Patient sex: M
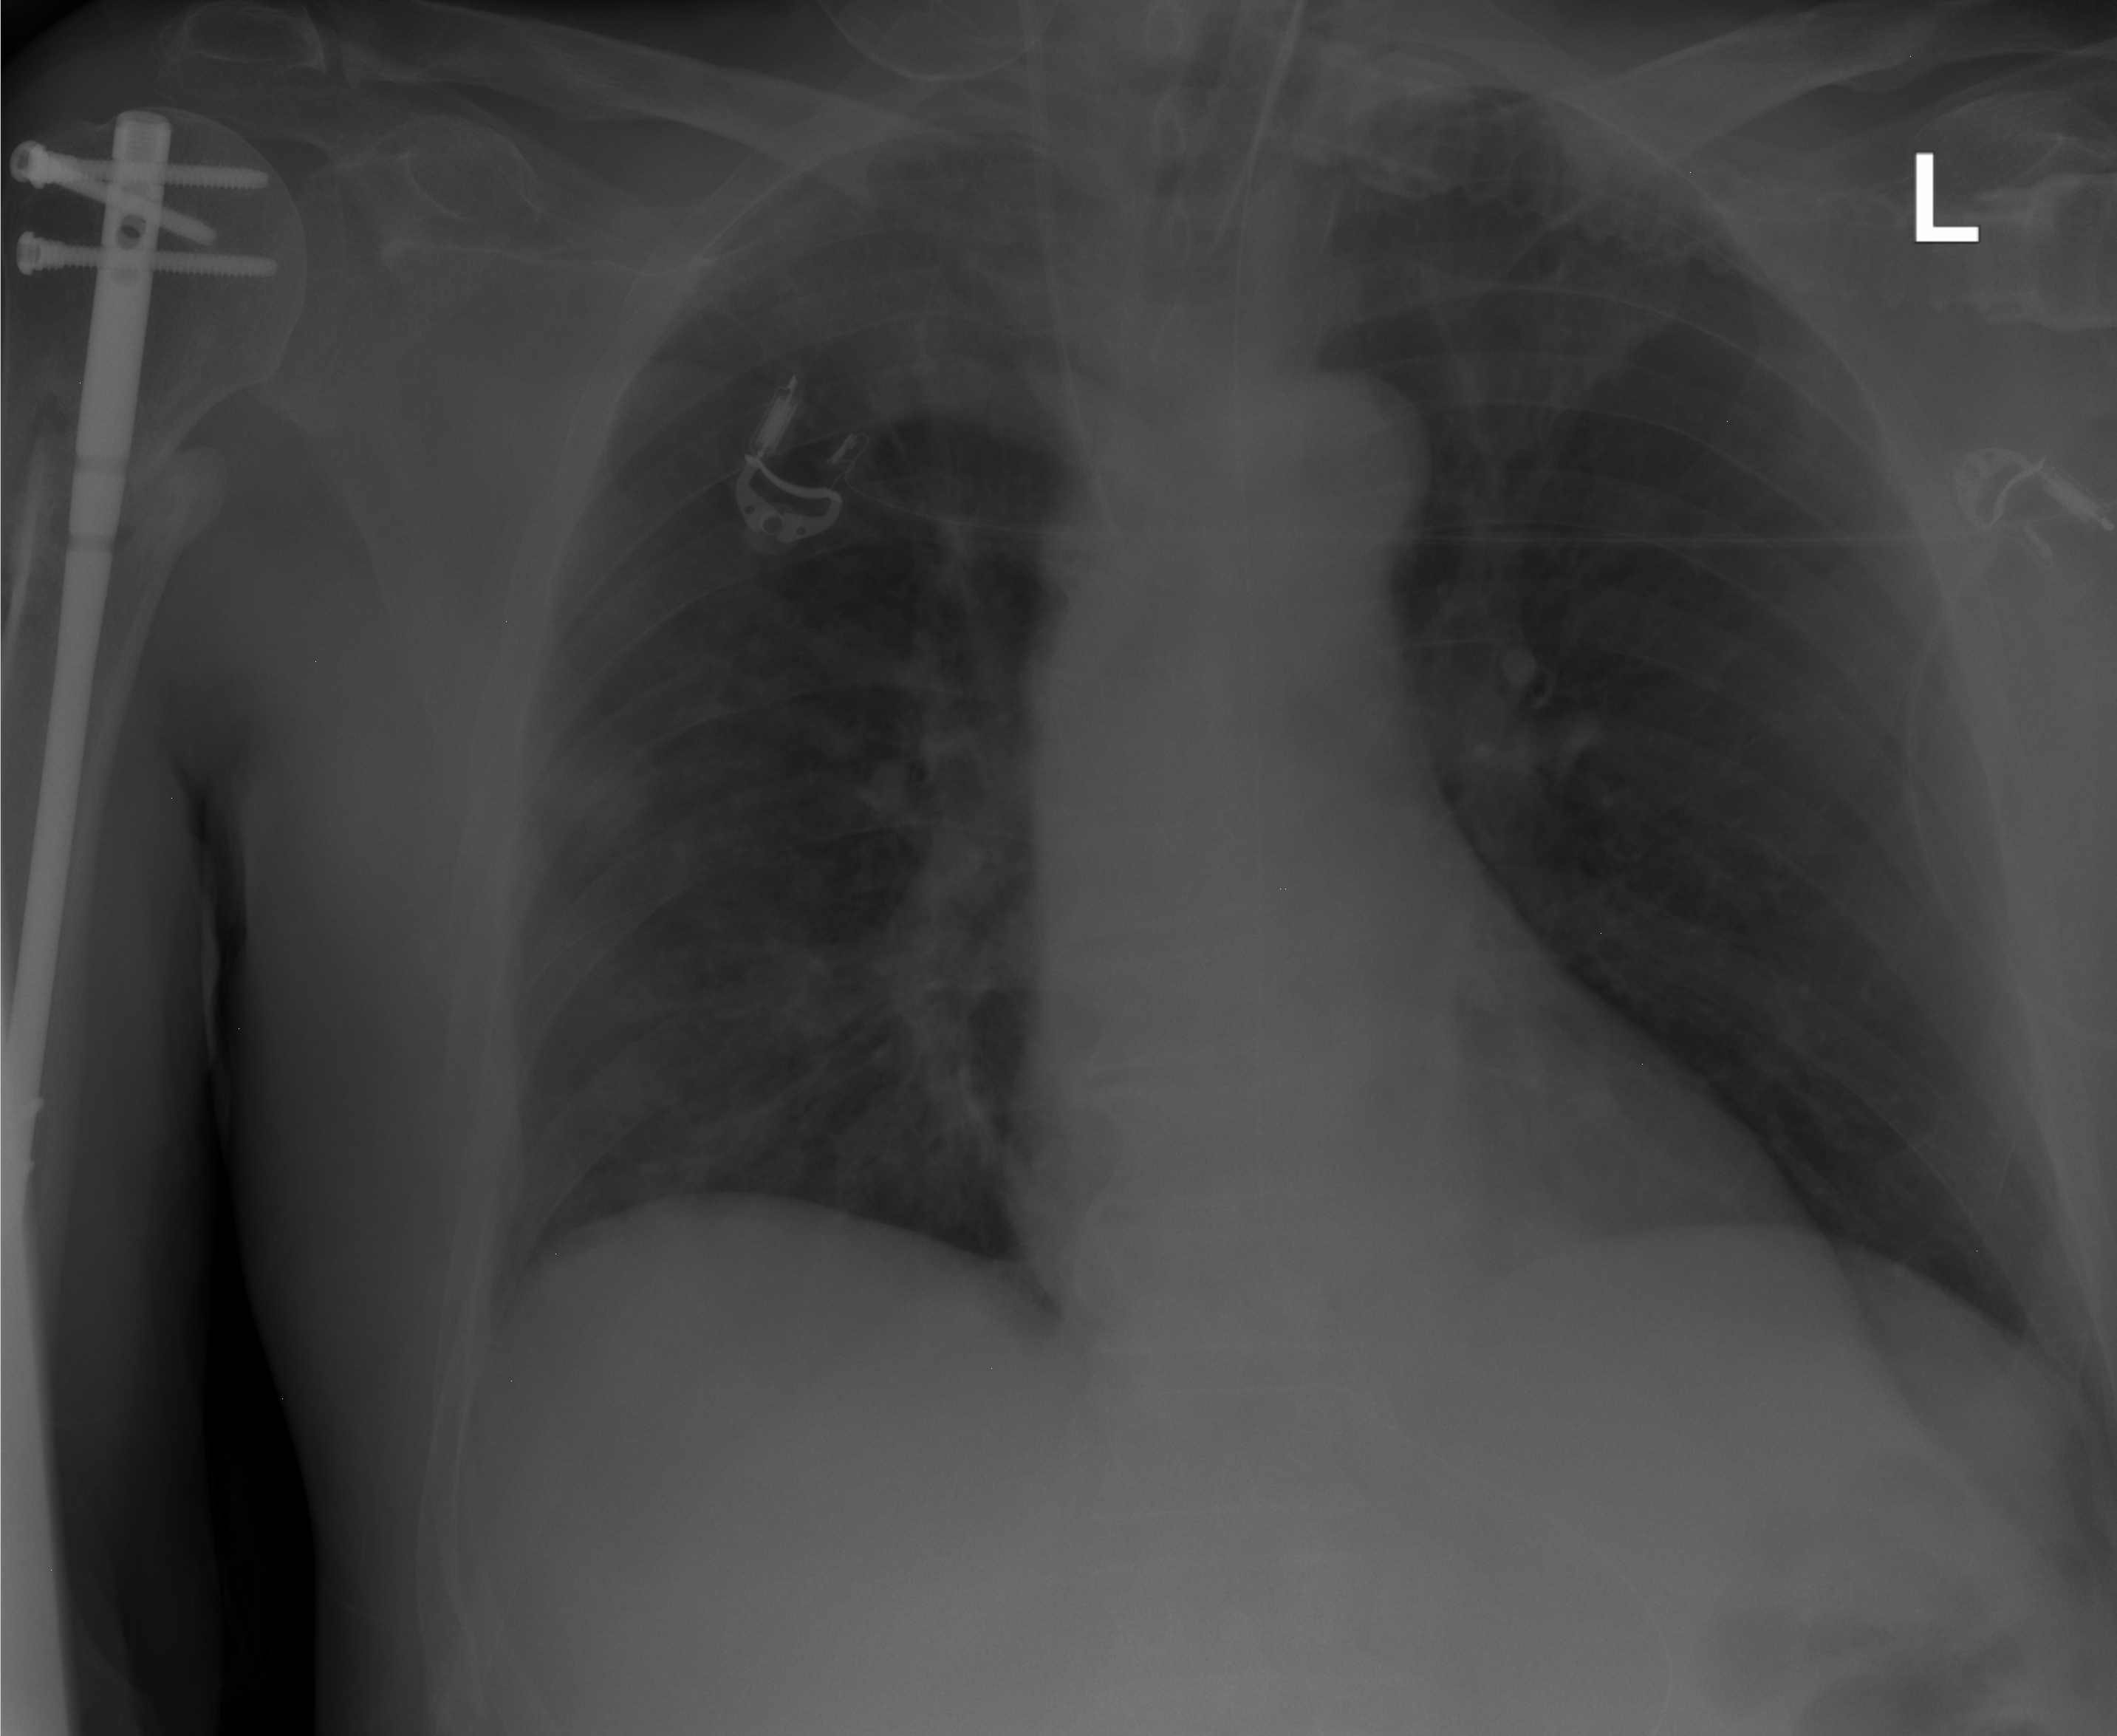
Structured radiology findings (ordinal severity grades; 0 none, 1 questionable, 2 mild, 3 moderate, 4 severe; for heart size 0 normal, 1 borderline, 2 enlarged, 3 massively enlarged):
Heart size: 0
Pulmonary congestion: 0
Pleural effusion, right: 0
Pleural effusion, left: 0
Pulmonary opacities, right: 2
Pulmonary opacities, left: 0
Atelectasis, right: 0
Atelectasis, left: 0